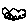
Label: cloud